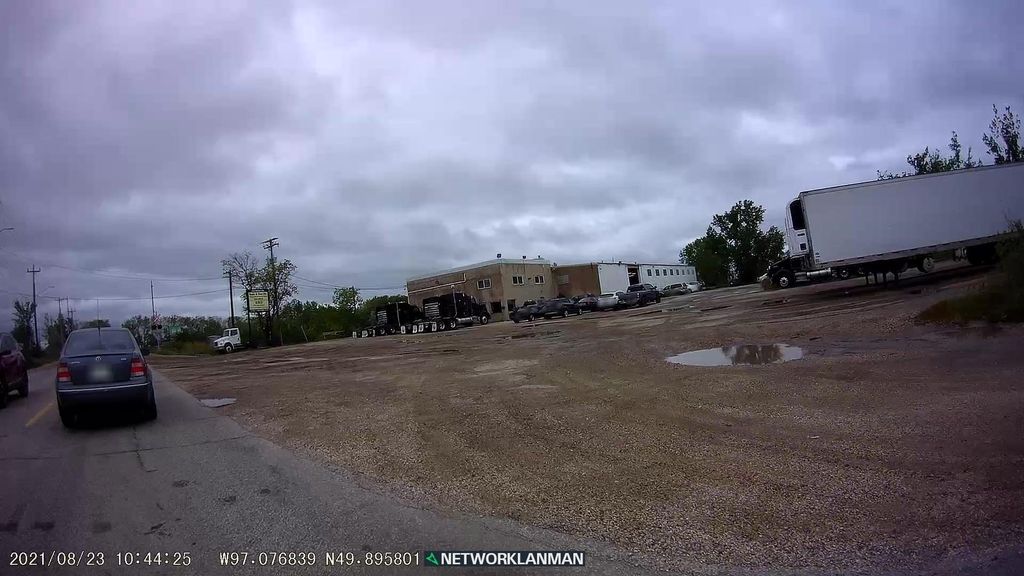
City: winnipeg